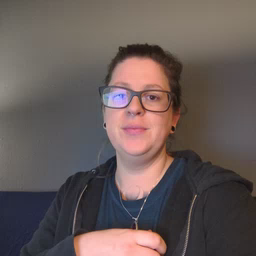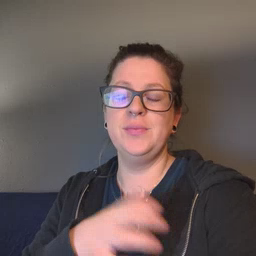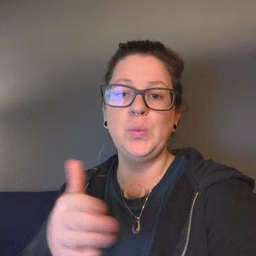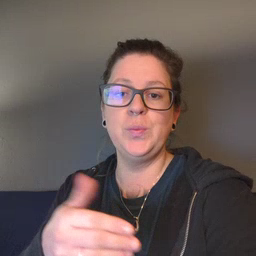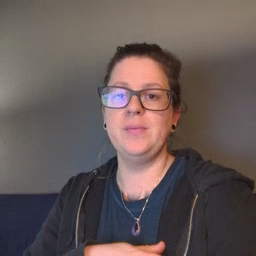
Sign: room